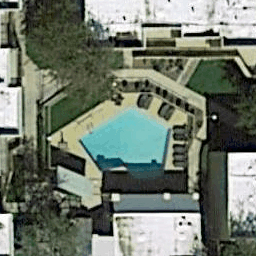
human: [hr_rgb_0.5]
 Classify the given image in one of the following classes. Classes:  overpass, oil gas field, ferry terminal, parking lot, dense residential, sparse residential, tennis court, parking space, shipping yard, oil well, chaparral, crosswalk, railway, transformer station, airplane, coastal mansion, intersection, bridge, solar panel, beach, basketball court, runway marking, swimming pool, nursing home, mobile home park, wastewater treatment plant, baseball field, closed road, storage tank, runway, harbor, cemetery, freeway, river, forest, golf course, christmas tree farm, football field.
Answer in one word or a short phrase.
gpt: swimming pool